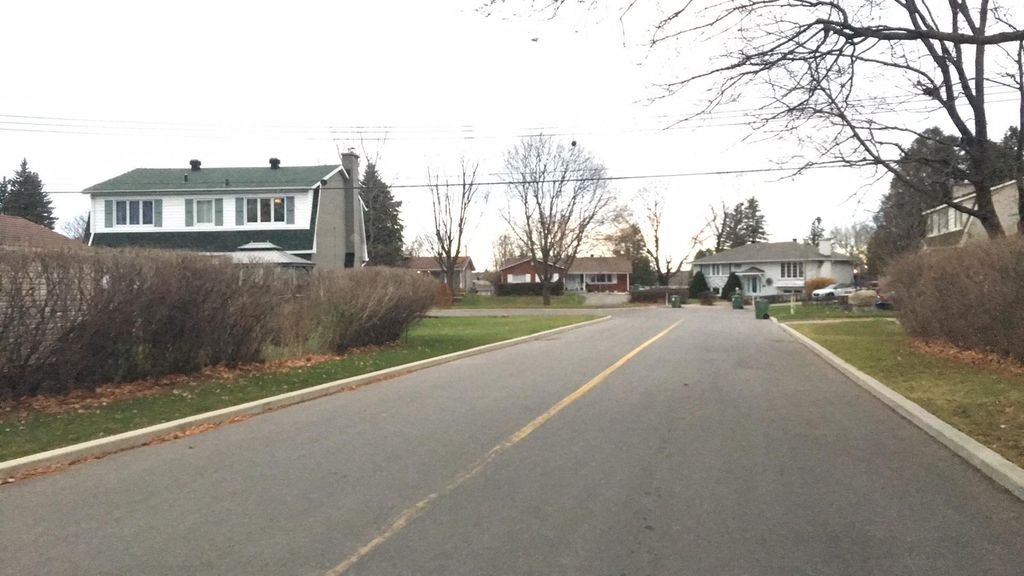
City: montreal